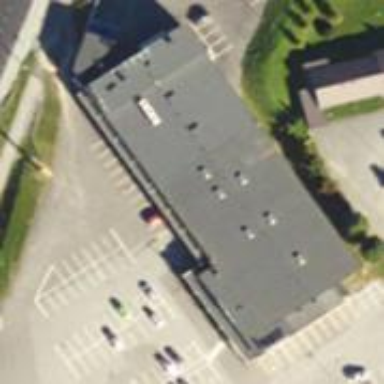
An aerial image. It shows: Commercial building housing supermarket.